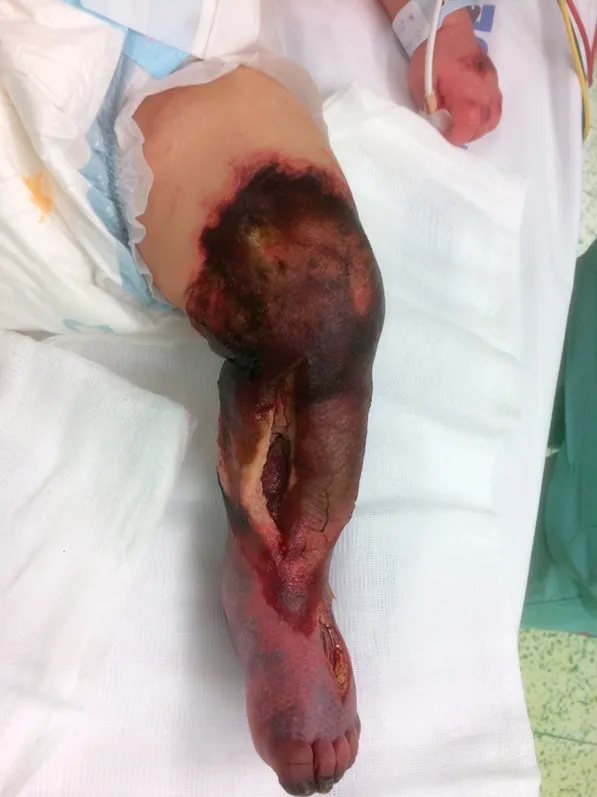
Limb gangrene.
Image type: medical_photograph (skin_photograph)